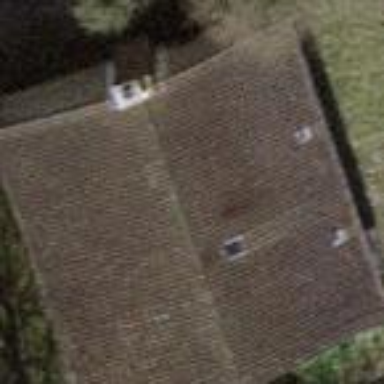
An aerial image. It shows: Building with tiled roof.